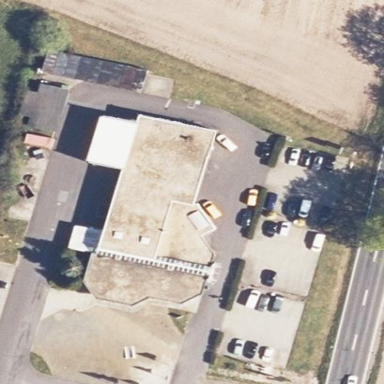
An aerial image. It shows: Car shop building.